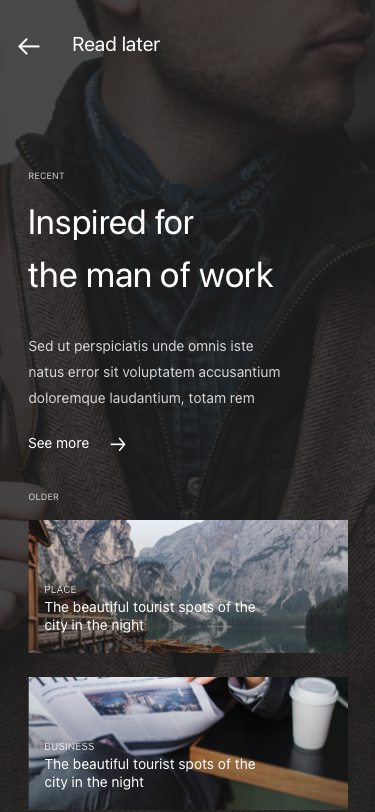
Text in this UI design:
Inspired for
the man of work
Sed ut perspiciatis unde omnis iste
natus error sit voluptatem accusantium
doloremque laudantium, totam rem
See more
RECENT
OLDER
BUSINESS
The beautiful tourist spots of the
city in the night
PLACE
The beautiful tourist spots of the
city in the night
Read later